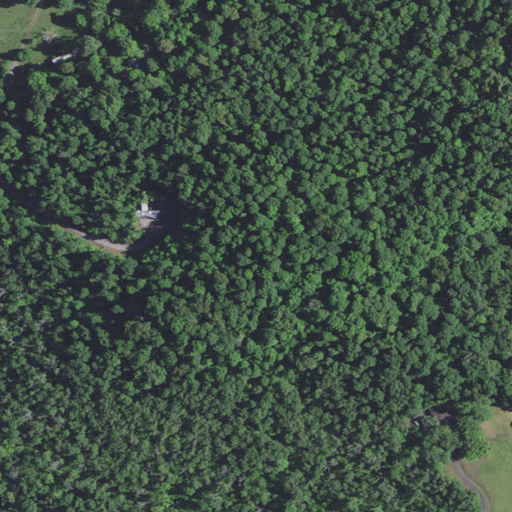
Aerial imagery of mountain in Kentucky named Eberle Knobs containing deciduous forest, pasture, mixed forest, and open development